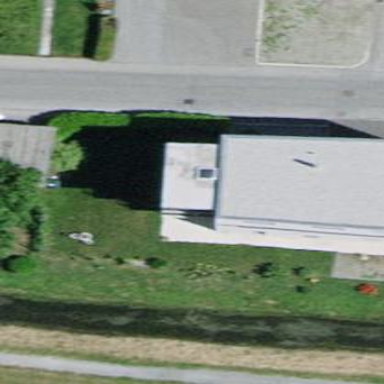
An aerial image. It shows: Building with flat roof.